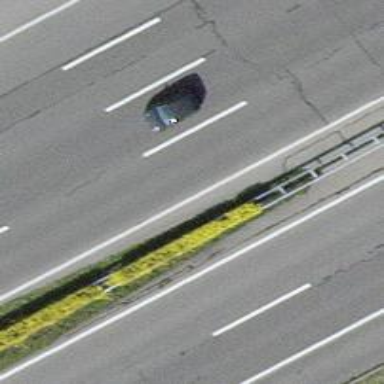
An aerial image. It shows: Asphalt motorway.